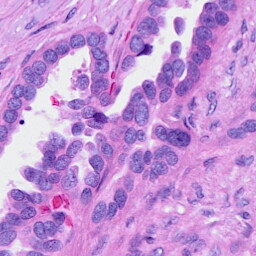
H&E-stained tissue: Ovarian